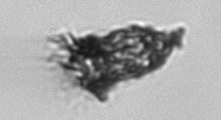
Label: Tintinnopsis